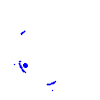
Particle: electron